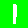
Digit: 1